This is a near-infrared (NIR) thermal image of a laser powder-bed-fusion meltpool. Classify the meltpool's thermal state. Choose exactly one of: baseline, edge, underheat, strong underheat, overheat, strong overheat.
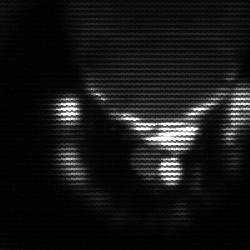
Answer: baseline